Question:
Here is my code which is displaying in console. What should I do to hide this code?
i don't know what and where i should use code to hide all this script. Please help me out.
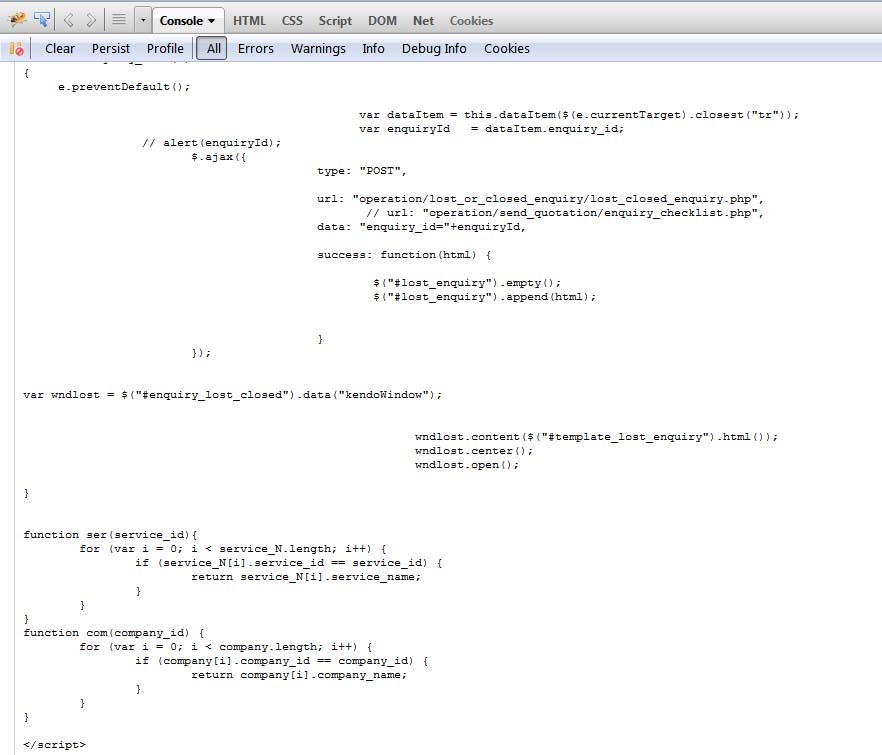
Answer: JavaScript is always viewable by the end user, because it has to be interpreted by the browser. However, you can encode your JavaScript to use non human-readable symbols.
Also, you can minify or compress your code <URL> so that it all appears on one line, hence hardly readable by the user. In addition, look into base62 encoding of your code.
This is why it is not recommended to do anything security related on the client, because hackers can alter the code. Send the raw data to the server and then sanitize it!